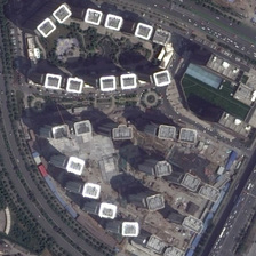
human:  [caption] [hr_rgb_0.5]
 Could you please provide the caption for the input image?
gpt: The advertisement is located in an area with several light white buildings.

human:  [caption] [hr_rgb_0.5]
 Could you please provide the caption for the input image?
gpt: The advertisement is located in a sector with several light white buildings.

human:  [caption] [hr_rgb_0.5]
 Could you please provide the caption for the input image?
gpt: Several high-rise buildings are located in the fan-shaped block.

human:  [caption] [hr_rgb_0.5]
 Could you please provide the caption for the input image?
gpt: this fan shaped block has lots of edifices surrounded by wide roads .

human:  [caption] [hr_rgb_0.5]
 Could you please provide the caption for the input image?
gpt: Several skyscrapers are located in a fan block.